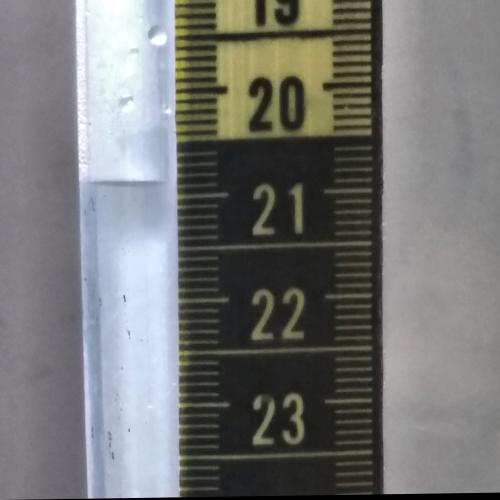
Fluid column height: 20.9 cm